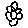
Label: flower